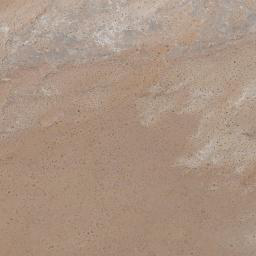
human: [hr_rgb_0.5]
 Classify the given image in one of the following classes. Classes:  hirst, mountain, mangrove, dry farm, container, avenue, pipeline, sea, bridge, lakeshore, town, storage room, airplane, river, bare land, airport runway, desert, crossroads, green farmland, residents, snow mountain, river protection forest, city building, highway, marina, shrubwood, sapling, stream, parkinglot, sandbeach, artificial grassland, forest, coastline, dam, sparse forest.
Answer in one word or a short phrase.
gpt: bare land